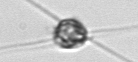
Label: Chaetoceros_danicus